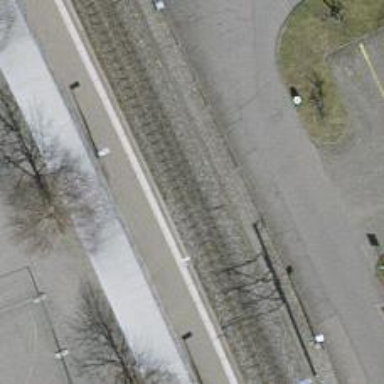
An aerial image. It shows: Narrow-gauge railway with electrified contact line.